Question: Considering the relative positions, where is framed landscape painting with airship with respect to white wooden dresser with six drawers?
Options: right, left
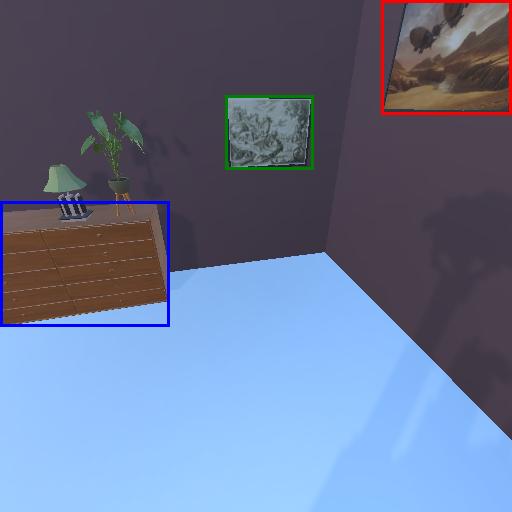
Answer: right